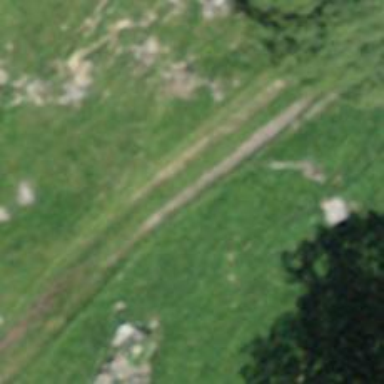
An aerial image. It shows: Track road with grade4 tracktype.